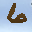
Label: 6